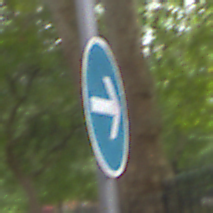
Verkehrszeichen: VorgeschriebeneFahrtrichtungHierRechts
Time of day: MorningAfternoon
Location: Outdoor (Urban)
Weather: Overcast
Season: NotSpecified
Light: Natural